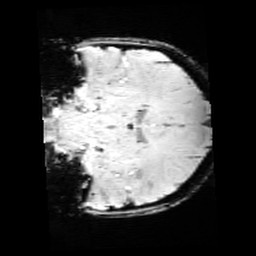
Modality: SWI
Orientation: coronal
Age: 10
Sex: female
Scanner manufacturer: siemens
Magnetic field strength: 3 T
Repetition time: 0.027 s
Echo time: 0.02 s